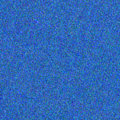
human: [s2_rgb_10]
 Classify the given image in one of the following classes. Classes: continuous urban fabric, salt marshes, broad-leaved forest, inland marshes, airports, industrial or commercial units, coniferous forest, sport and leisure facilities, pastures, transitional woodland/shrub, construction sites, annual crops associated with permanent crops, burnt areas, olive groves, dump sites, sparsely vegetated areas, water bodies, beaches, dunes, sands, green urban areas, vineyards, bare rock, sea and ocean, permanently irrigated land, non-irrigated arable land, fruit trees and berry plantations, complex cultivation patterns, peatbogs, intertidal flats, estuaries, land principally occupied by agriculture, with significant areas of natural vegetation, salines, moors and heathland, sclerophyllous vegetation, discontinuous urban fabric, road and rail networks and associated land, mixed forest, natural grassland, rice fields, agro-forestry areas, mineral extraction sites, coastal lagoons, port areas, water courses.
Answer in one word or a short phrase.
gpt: sea and ocean